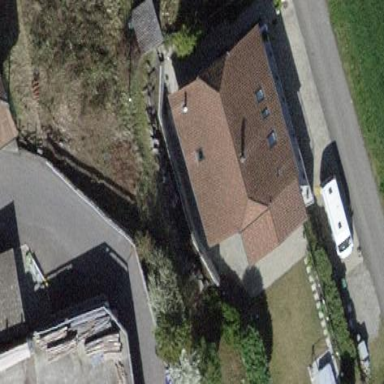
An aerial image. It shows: Simple house.